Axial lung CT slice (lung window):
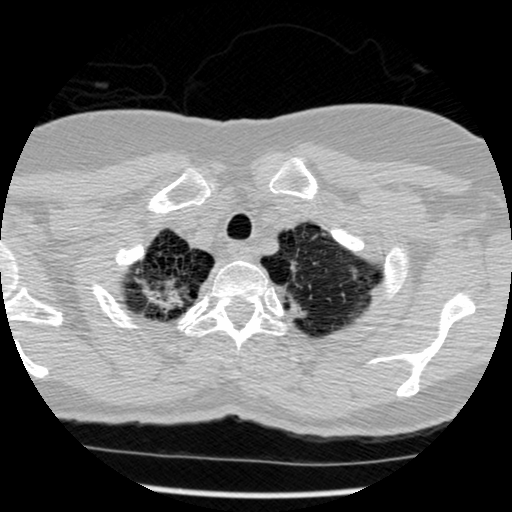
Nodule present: no